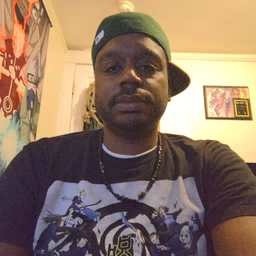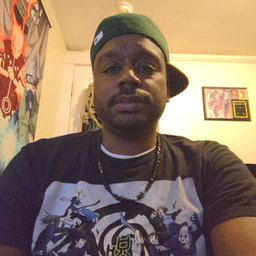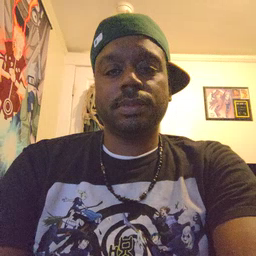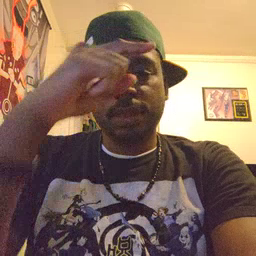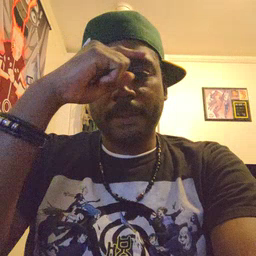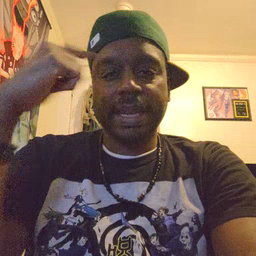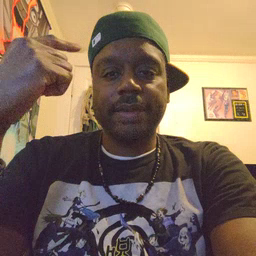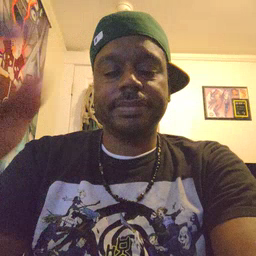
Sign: black